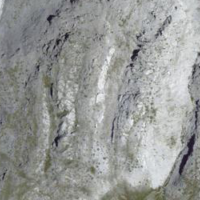
EUNIS habitat code: 48
Species observed at this site:
Clinopodium alpinum